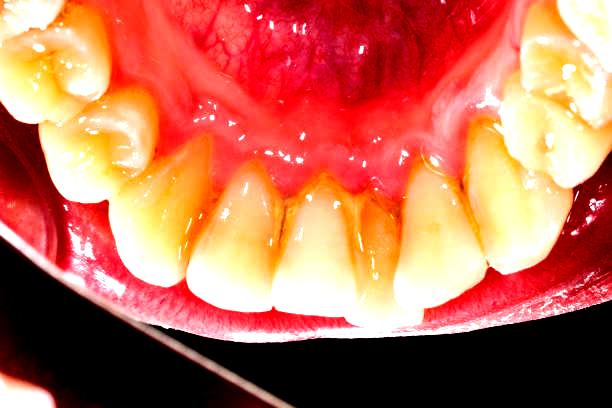
Condition: Calculus